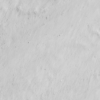
Label: not_dusty